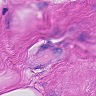
Metastatic tissue present: no